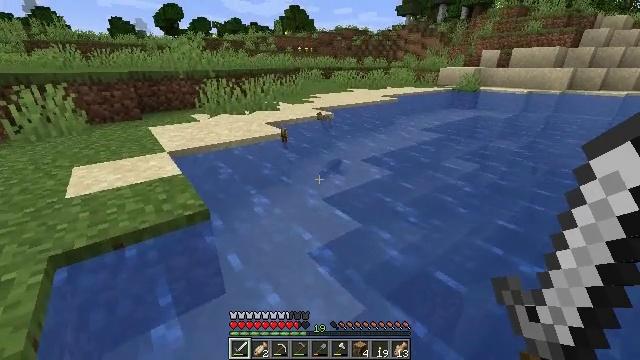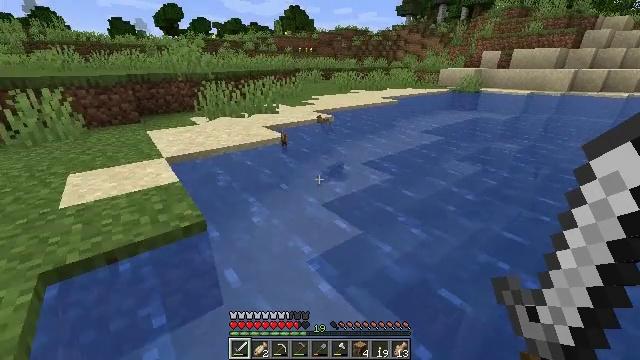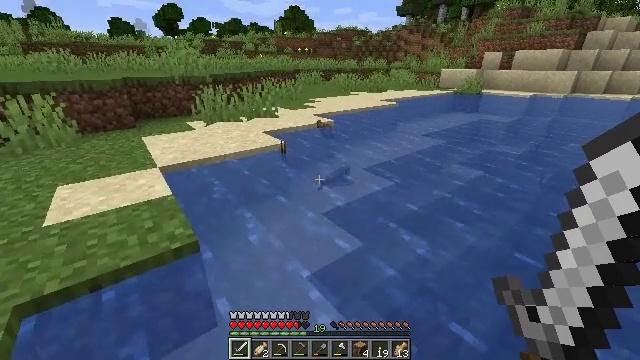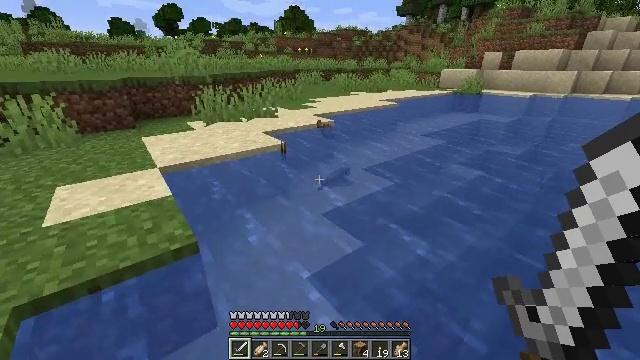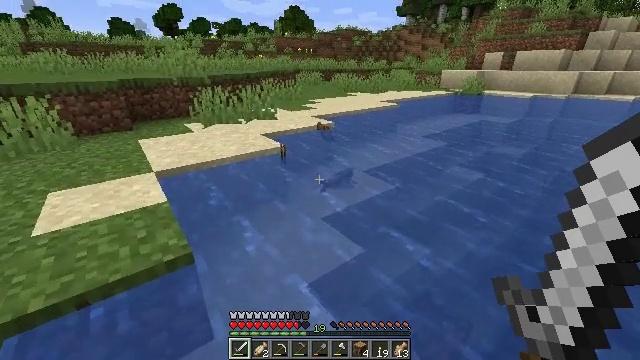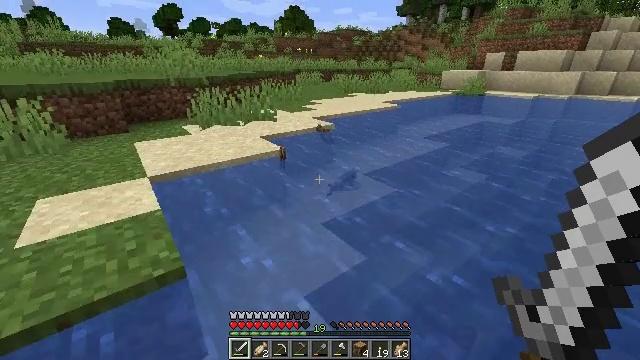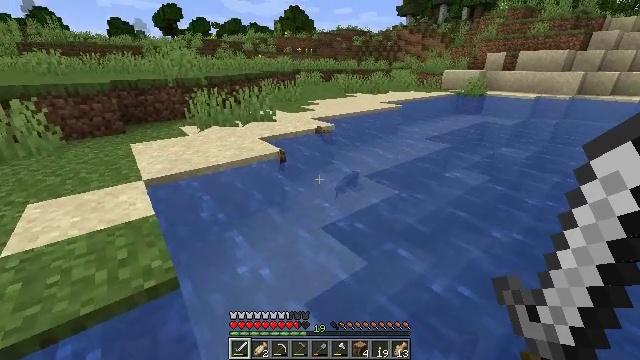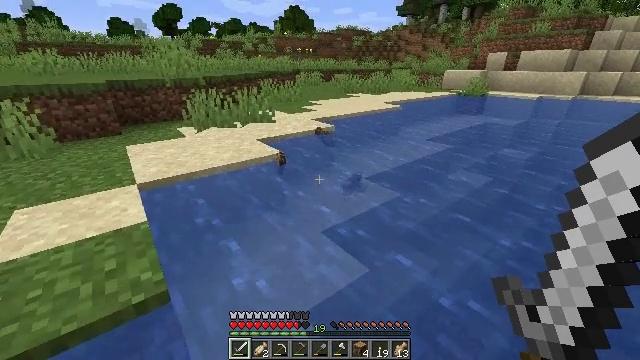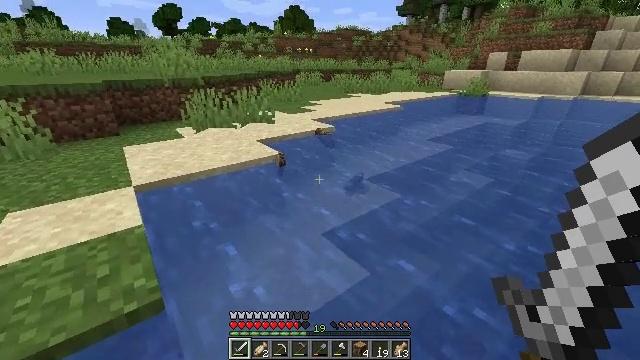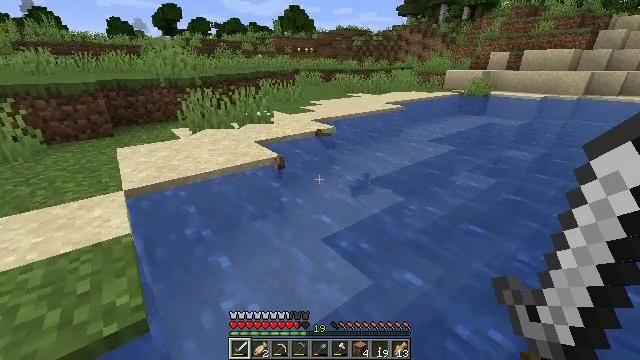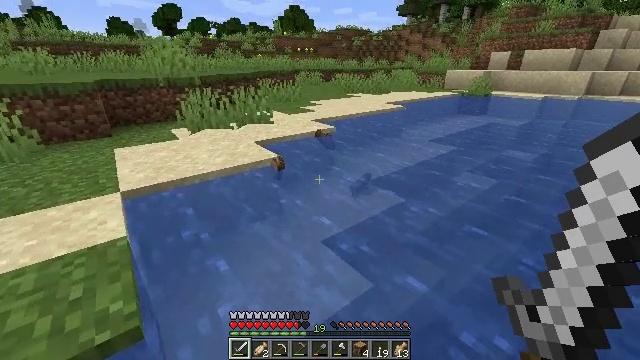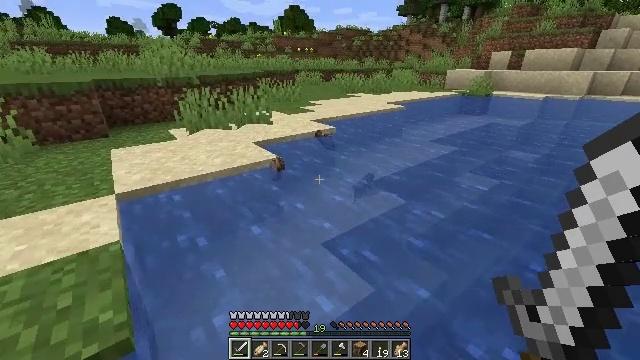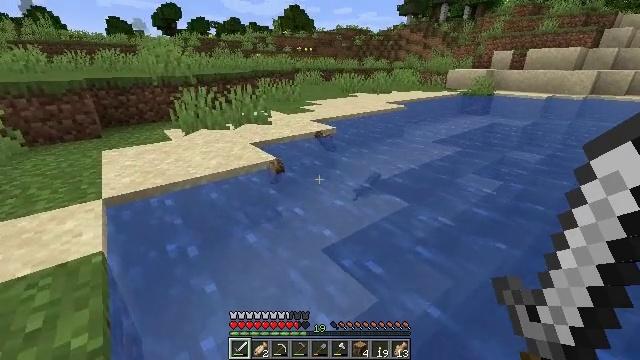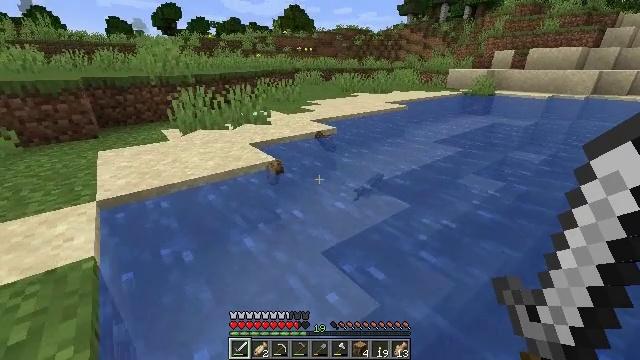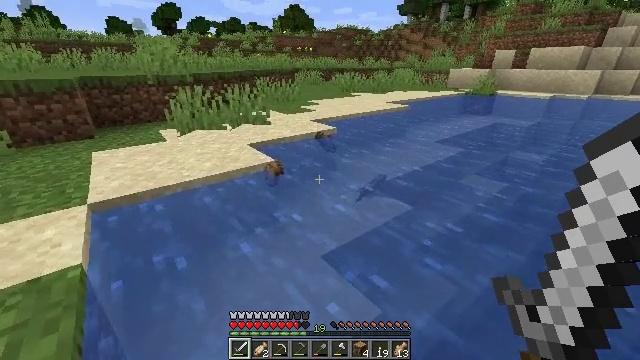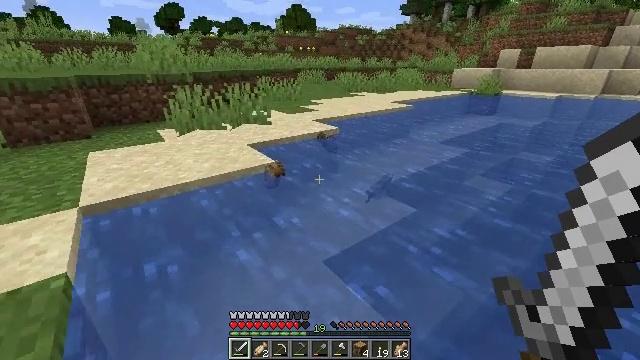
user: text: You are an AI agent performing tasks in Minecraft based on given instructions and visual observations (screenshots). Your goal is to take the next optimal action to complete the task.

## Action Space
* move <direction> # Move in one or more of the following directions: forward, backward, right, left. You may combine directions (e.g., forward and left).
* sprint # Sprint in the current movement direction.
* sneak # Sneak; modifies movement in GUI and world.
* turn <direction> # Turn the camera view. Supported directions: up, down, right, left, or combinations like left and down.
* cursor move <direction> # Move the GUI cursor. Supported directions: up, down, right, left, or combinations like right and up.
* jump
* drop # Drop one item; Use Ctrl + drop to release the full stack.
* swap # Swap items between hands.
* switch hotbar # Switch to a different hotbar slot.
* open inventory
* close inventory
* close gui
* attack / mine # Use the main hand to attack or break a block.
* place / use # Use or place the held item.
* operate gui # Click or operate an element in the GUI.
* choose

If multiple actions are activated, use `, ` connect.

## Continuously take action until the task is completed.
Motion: motion action
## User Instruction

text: Hunt fish.
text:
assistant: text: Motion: move forward
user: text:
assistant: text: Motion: move forward
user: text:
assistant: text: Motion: move forward
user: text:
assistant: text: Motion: move forward
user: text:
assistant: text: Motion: move forward
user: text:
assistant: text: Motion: move forward
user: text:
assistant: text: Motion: move forward
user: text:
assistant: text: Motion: move forward
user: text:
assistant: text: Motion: move forward
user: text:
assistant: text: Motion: move forward
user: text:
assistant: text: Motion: move forward
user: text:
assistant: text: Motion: move forward
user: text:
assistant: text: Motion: move forward
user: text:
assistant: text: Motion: move forward
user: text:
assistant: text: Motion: move forward
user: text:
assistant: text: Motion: move forward
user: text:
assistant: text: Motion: move forward
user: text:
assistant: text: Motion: move forward
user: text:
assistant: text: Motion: move forward
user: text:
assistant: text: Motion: move forward
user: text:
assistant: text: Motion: move forward
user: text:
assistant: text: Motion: move forward
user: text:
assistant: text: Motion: move forward
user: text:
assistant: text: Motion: move forward
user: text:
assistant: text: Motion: move forward
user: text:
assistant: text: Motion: move forward
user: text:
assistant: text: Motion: move forward
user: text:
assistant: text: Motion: move forward
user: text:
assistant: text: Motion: move forward
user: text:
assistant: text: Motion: move forward